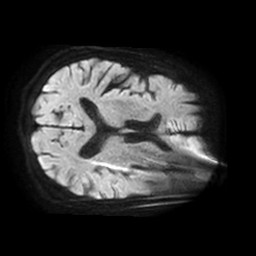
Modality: TRACE
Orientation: axial
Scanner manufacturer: philips
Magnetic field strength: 1.5 T
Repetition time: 3.4 s
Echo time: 0.06922 s